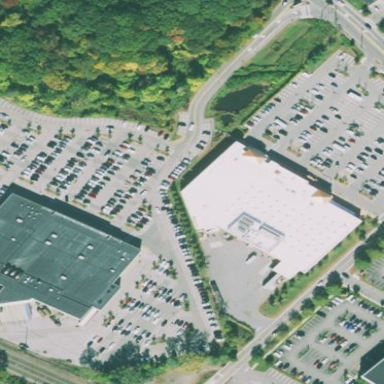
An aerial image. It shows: Retail building housing supermarket.